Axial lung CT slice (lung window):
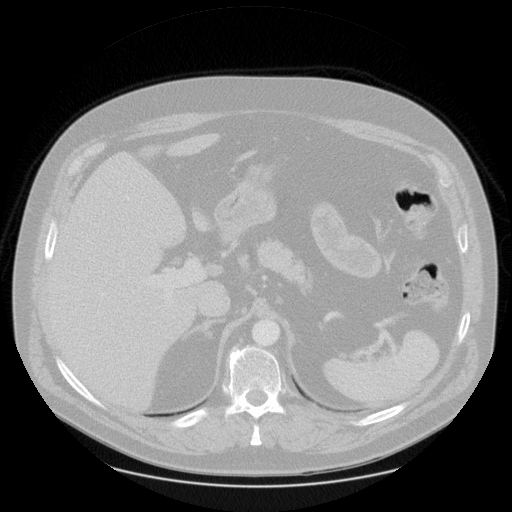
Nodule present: no